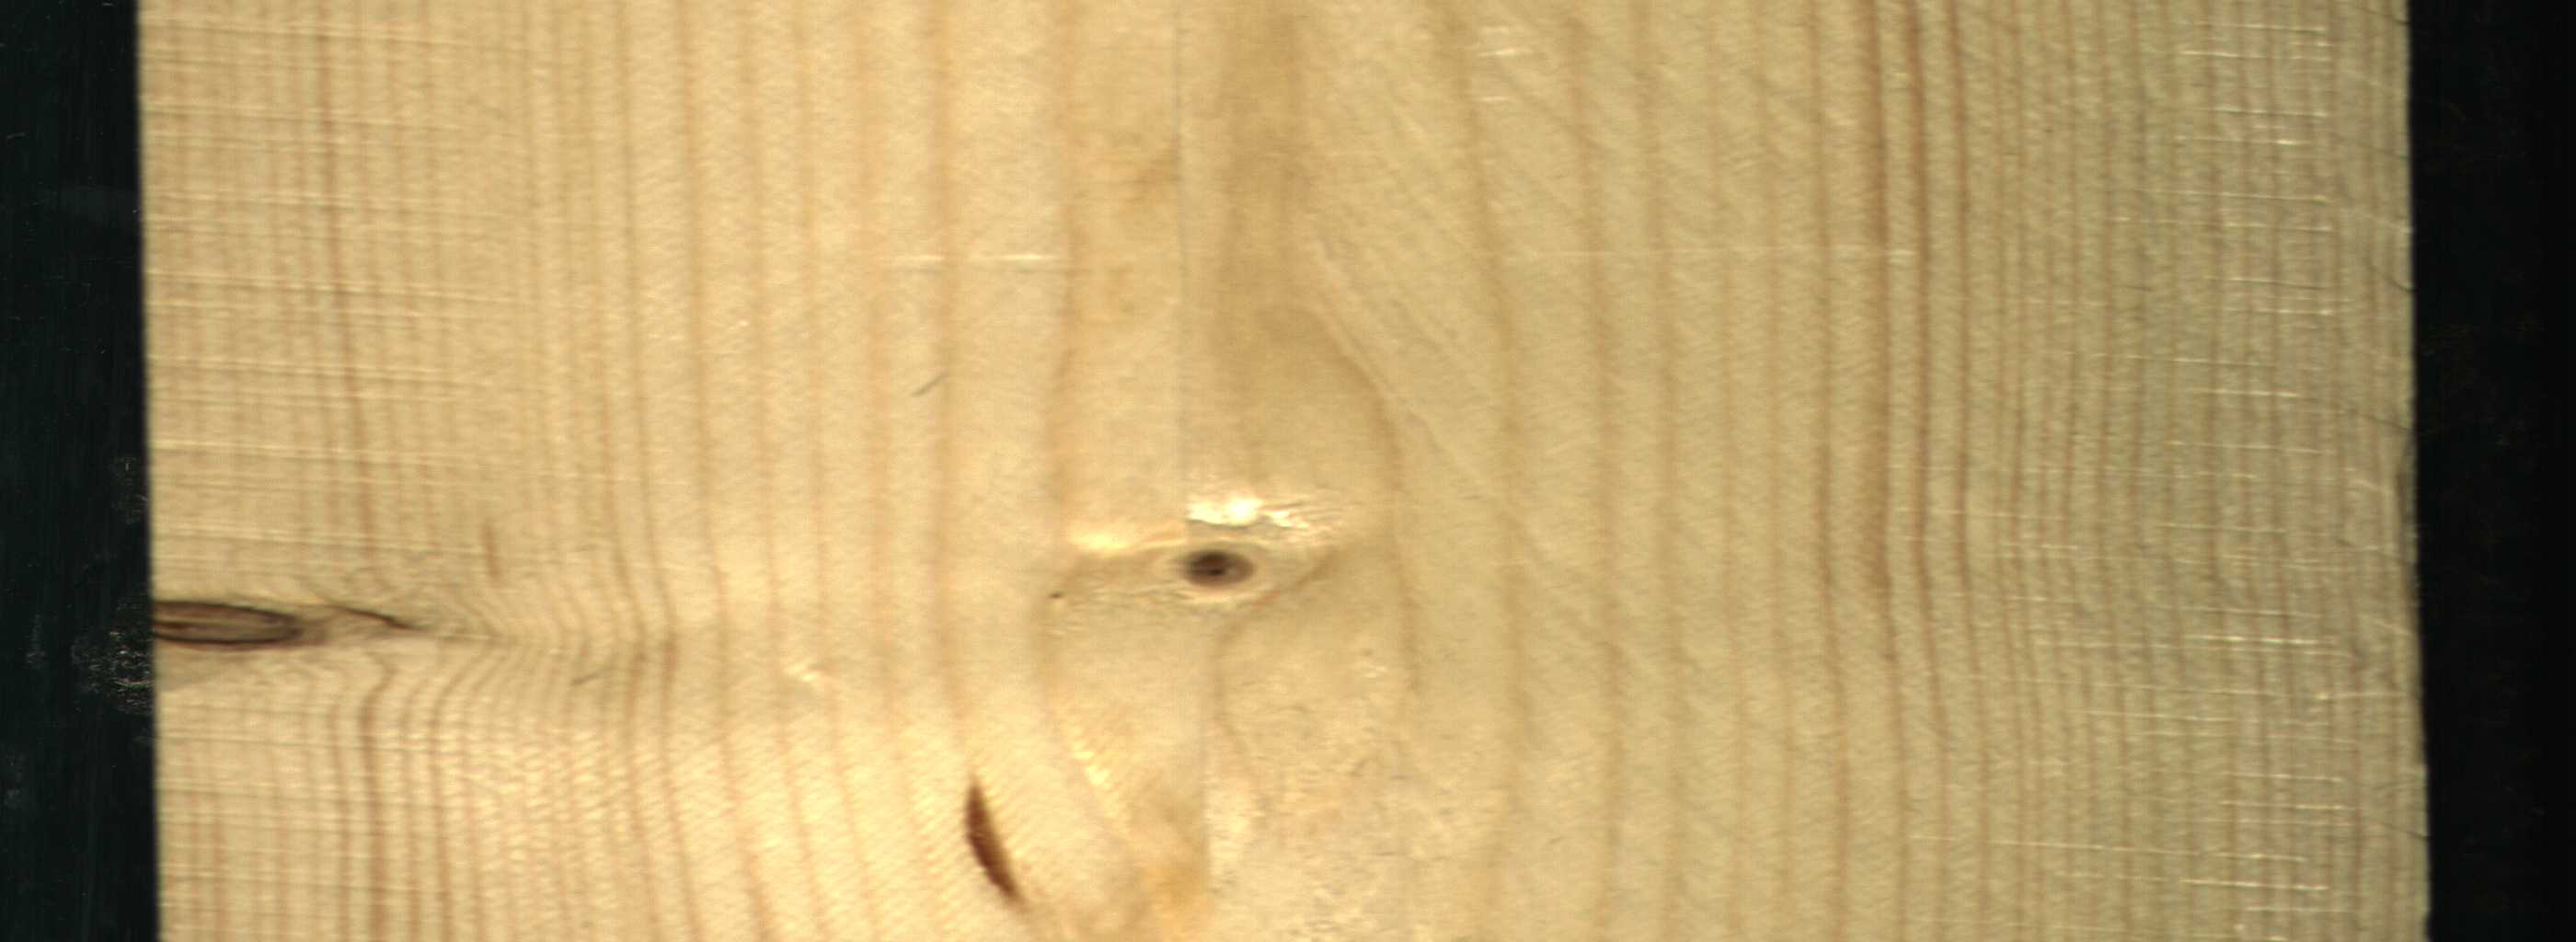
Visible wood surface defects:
resin
Dead_Knot
Dead_Knot